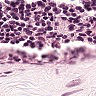
Metastatic tissue present: no